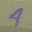
Label: 4